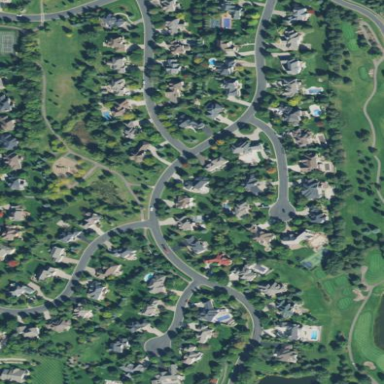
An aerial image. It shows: Residential area consisting of single-family homes.